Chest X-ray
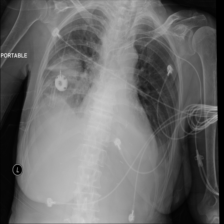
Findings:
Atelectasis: positive
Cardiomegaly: negative
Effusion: positive
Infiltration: positive
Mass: negative
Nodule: negative
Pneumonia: negative
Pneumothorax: negative
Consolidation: negative
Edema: negative
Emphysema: negative
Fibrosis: negative
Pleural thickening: negative
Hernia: negative